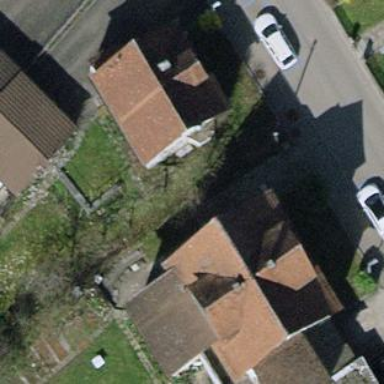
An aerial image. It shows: Pitched roof building.